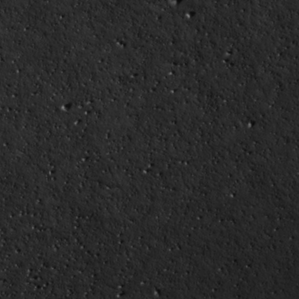
Label: non_frost